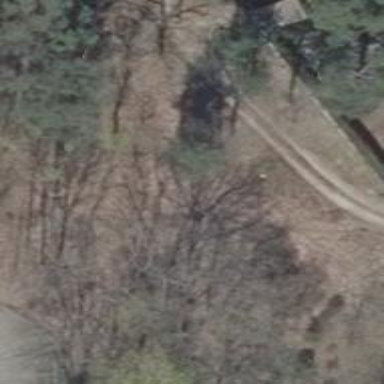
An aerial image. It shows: Dirt path.